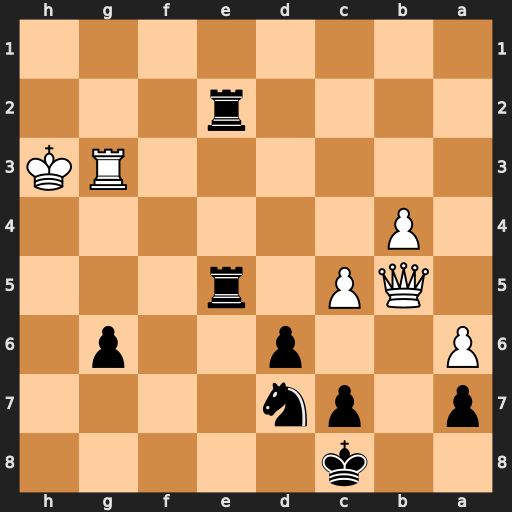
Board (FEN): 2k5/p1pn4/P2p2p1/1QP1r3/1P6/6RK/4r3/8
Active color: b
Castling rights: -
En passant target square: -
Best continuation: Rh5+ Kg4 Ne5+ Kf4 Rf5#